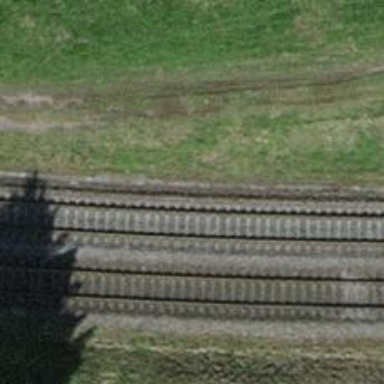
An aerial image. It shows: Railway track with contact line for electrification.